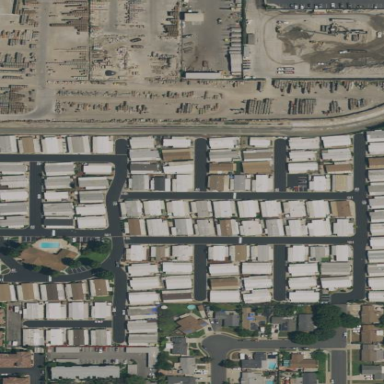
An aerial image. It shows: Residential area designated as trailer park.